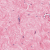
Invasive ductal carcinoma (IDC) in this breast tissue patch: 0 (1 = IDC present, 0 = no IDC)